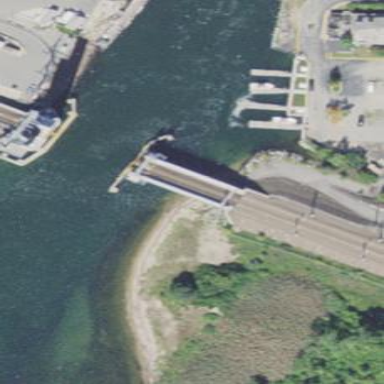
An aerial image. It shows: Man-made bridge.